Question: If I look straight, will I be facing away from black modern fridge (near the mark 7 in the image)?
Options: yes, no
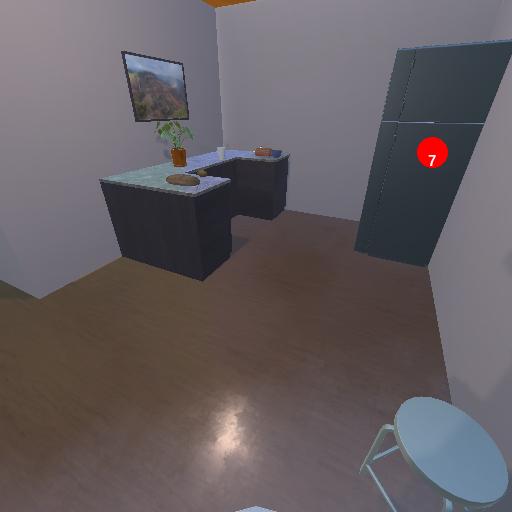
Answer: yes